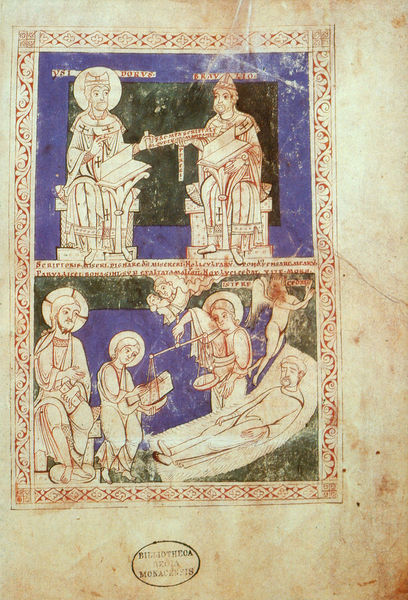
Titel: Etymologiae des Isidor von Sevilla/ Etymologiarum sive originum libri XX
Institution: München, Bayerische Staatsbibliothek
Schlagwörter: blau, flügel, grün, sitzen, hintergrund, zeichnung, gebäude, rot, ornament, bibel, tod, tot, blatt, krone, engel, schrift, bücher, papier, liegen, rahmung, lila, rand, könig, waage, buch, geben, seite, stempel, buchseite, heiligenschein, jesus, kranker, christlich, religiös, schriftrolle, heilige, jünger, apostel, buchmalerei, aura, krez, karolingisch, buchmalere, ornamenr, 9. jahrhundert